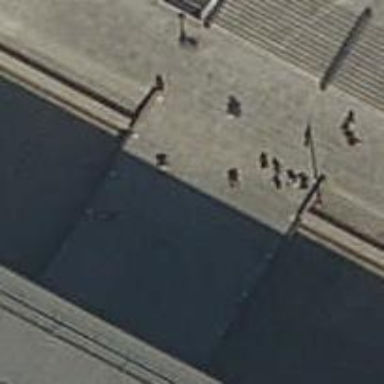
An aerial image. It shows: Footway on bridge with paving stones.